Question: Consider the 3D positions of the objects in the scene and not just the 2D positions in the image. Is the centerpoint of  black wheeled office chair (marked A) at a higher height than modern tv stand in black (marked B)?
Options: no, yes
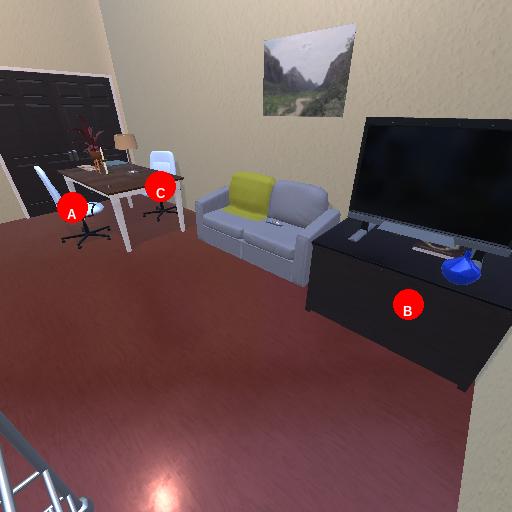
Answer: no